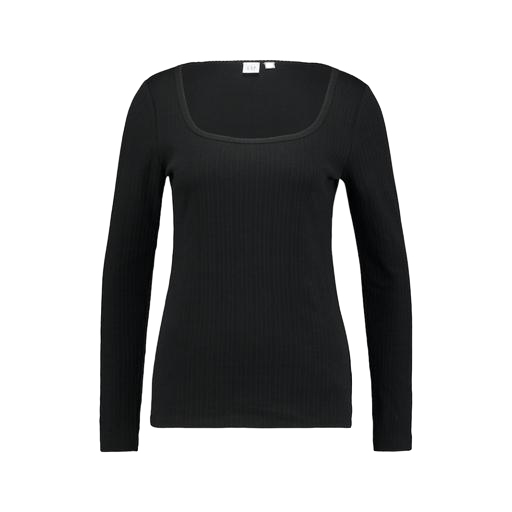
long-sleeve t-shirt only macy, black women's long sleeve t-shirt, long-sleeve top, white background